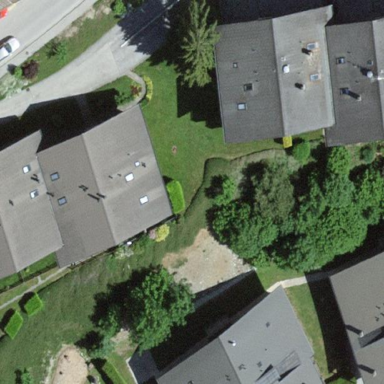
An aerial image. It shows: Residential building.